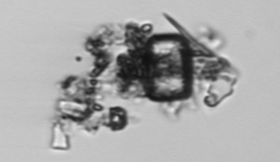
Label: Thalassiosira_TAG_external_detritus